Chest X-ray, PA view. Patient: 46 years old, sex F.
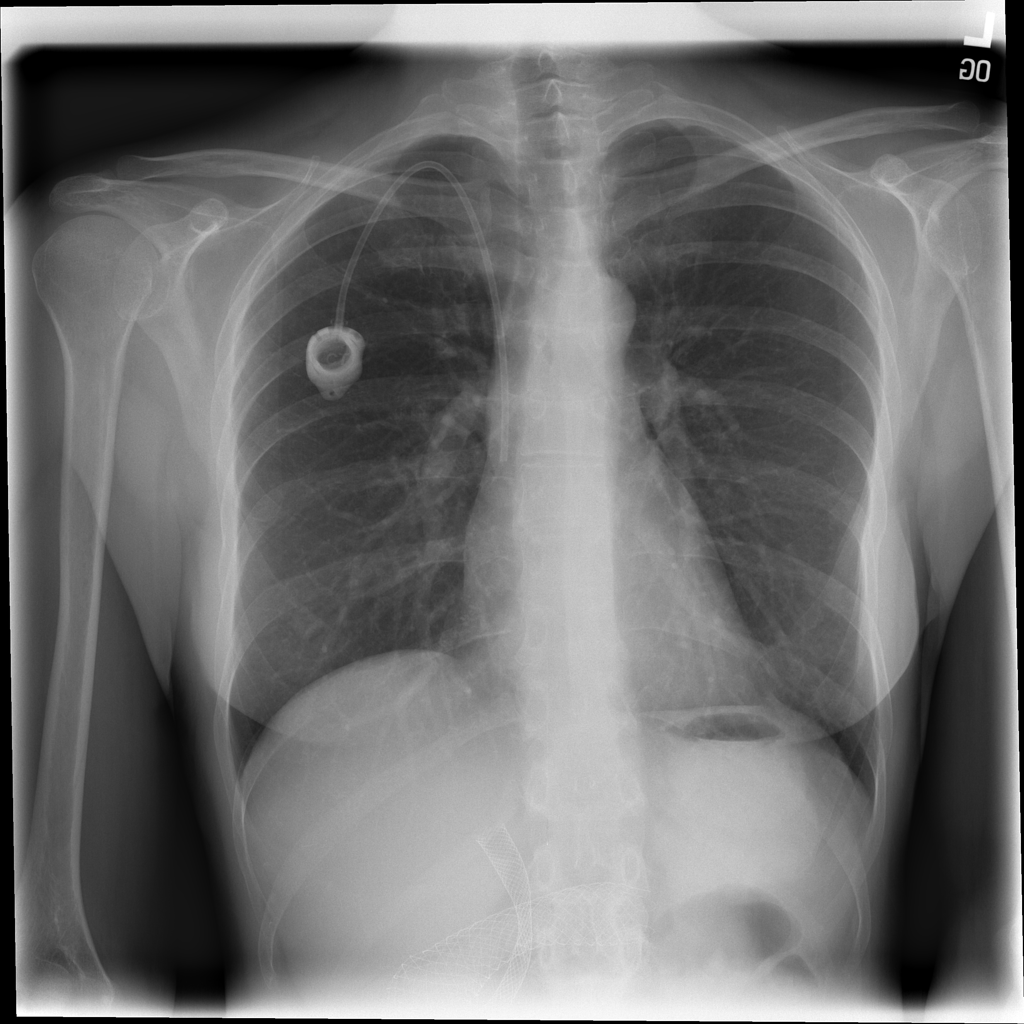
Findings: No Finding